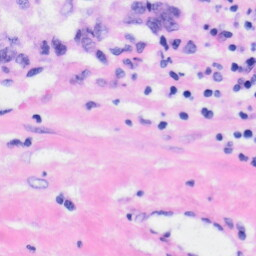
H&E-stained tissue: Liver